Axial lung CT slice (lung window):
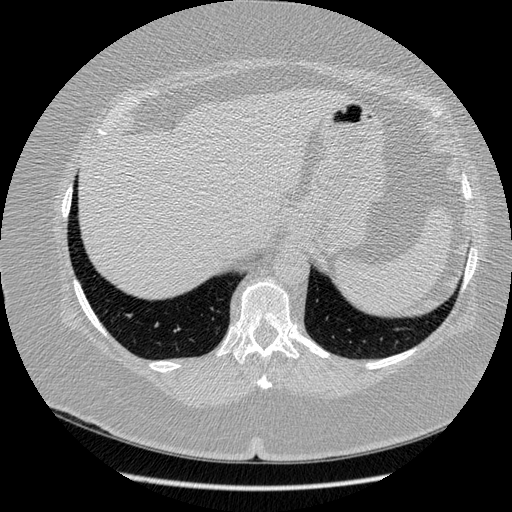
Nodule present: no